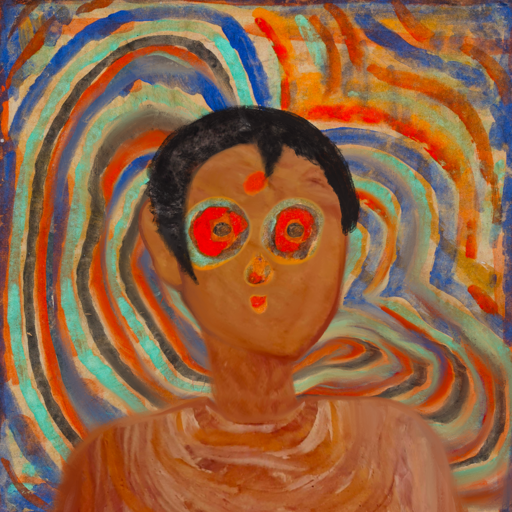
Background: Sisters, Head And Neck Front: Pious_Lady, Face Front: Sisters, Bust: Pious_Lady, Hair Front: Roy_Bahadur, Head Accessory: Blank, Second Necklace: Blank, Necklace: Blank, Baby: Blank